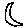
Label: moon